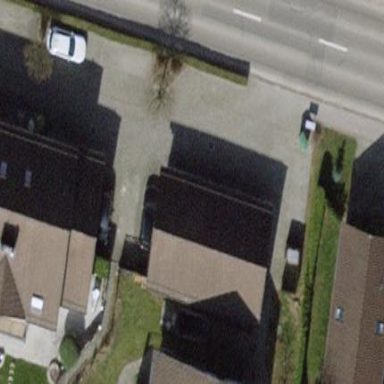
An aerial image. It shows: Group of garages.